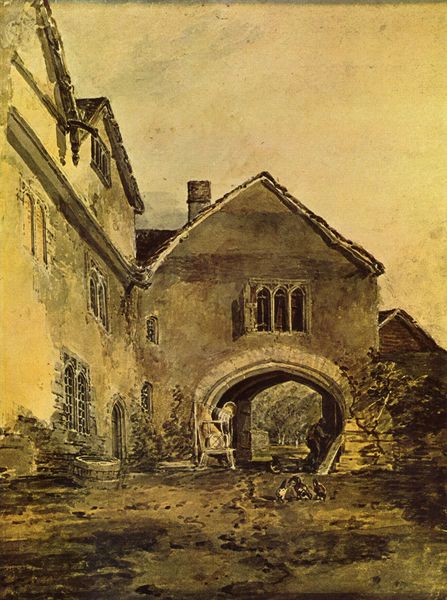
Titel: Torweg eines Herrenhauses
Künstler: William Turner
Standort: London
Institution: British Museum
Schlagwörter: baum, blätter, dunkel, gemälde, himmel, mann, schatten, vogel, weiß, wolken, aquarell, bäume, gelb, grün, landschaft, menschen, ocker, stadt, abend, braun, fenster, frankreich, grau, hell, hintergrund, holz, licht, orange, schwarz, straße, stuhl, tür, zeichnung, anlage, dach, gebäude, gras, haus, tier, tiere, weg, wiese, beige, hochformat, malerei, alt, wand, architektur, arm, stein, steine, tot, bild, holland, niederlande, türbogen, erde, häuser, natur, strauch, vögel, busch, gitter, sonne, boden, land, realismus, sessel, drei, kind, gotik, wald, brunnen, kamin, schornstein, schuppen, deutschland, kübel, düster, bogen, fassade, verlassen, dorf, dächer, giebel, mauer, ziegel, abendsonne, sonnenuntergang, monochrom, bauernhof, hof, enten, sepia, turner, durchgang, tor, bögen, verfall, eingang, tusche, innenhof, ruine, gefäß, courbet, burg, kloster, torbogen, bedeckt, trostlos, gänse, fass, ritter, ranke, segmentbogen, zuber, stadttor, bröckeln, putz, gotisch, spitzbogen, triforium, eintönig, fluchtpunkt, mittelalter, einfahrt, fässer, hahn, schüsseln, korbbogen, hasu, stadtplatz, abendlicht, verfallen, hühner, matsch, durchfahrt, dachgiebel, zugemauert, unbewohnt, picken, schmutzig, zeihcnung, schaukestuhl, stant